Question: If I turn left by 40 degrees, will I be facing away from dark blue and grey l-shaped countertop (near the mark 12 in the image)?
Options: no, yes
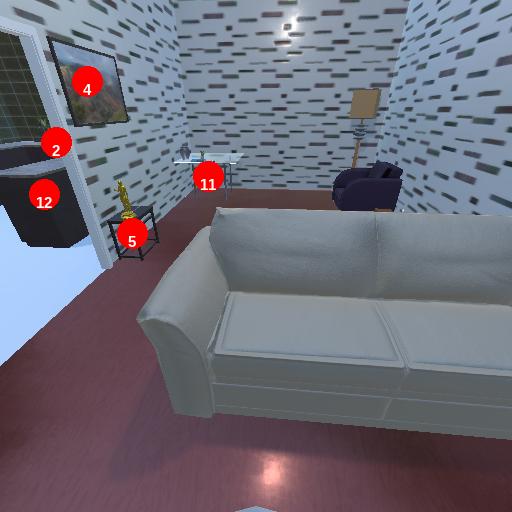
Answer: no